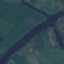
Land use / land cover: River